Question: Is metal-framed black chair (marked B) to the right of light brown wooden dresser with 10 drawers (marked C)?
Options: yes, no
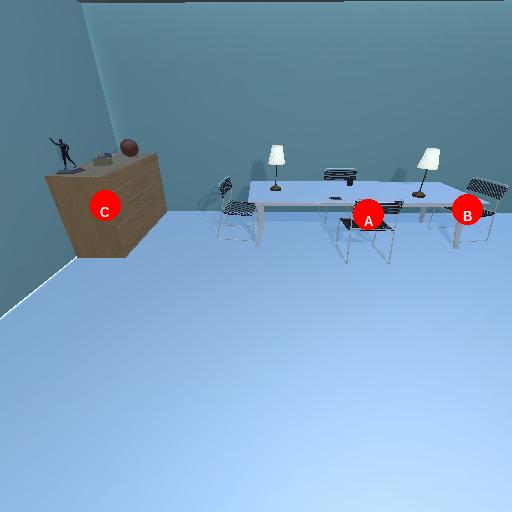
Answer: yes